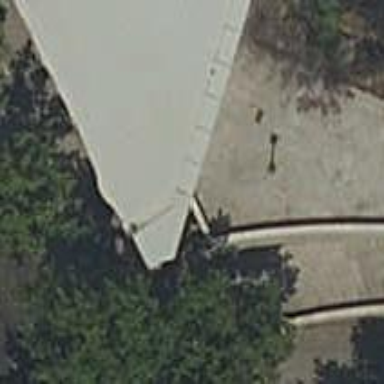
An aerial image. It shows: Retaining wall.